Question: In flex tree component is there a way to track the small expand arrow click. The itemClick event of the tree view doesn't execute for the expand arrow click.

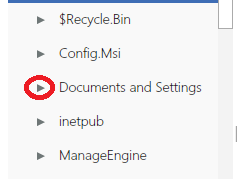
Answer: You can track event "itemClose" and "itemOpen" events.
Good luck...